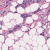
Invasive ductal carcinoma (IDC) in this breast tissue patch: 1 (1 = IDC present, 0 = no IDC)